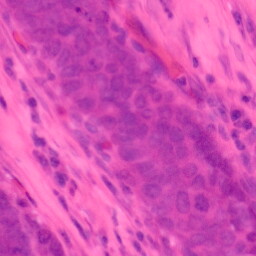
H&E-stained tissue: Colon